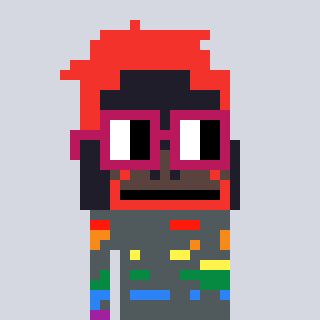
a pixel art character with square dark red glasses, a orangutan-shaped head and a darkpink-colored body on a cool background